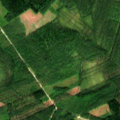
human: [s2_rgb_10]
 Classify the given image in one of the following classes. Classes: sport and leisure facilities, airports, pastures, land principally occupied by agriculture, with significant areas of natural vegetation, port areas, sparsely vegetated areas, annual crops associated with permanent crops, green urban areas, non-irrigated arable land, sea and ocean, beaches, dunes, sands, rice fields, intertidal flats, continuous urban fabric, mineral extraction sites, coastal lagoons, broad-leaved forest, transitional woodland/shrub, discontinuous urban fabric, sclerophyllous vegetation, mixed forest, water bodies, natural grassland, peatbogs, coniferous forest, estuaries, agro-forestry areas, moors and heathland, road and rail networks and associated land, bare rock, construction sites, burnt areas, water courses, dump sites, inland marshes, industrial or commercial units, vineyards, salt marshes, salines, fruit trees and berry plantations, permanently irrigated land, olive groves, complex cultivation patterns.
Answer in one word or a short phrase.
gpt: coniferous forest, mixed forest